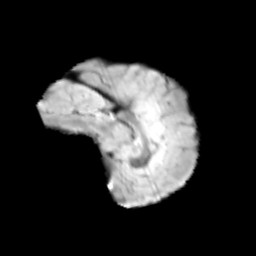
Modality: T2w
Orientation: sagittal
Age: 13
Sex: male
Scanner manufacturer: siemens
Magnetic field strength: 3 T
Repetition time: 3.8 s
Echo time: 0.07 s